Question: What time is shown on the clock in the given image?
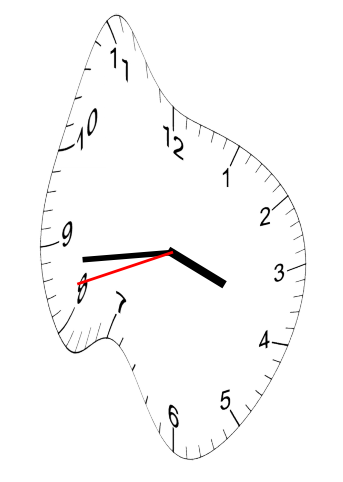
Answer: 03:43:42